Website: bh-photo
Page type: address-validator
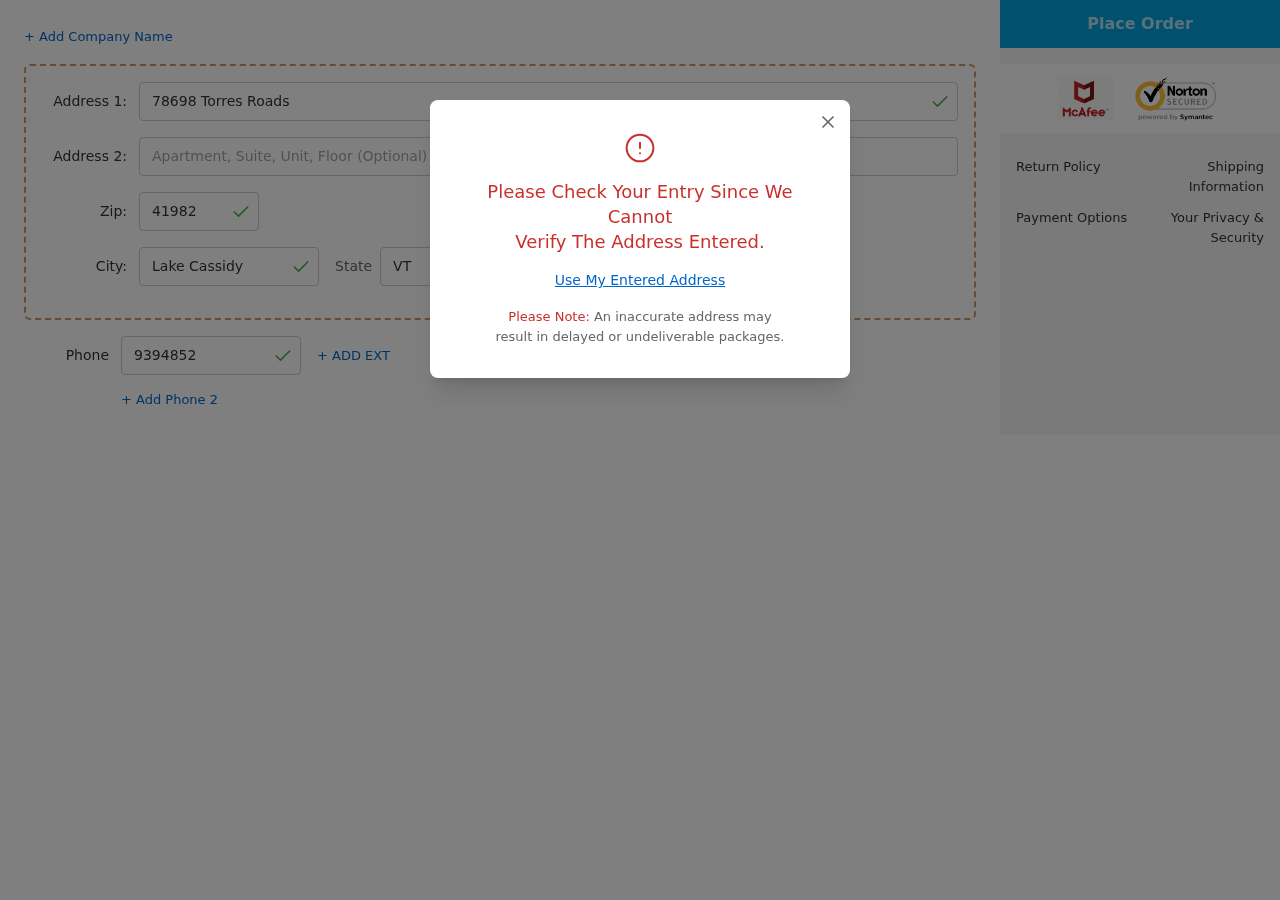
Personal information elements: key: PII_CITY
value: Lake Cassidy
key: PII_PHONE
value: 9394852414
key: PII_POSTCODE
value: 41982
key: PII_STATE_ABBR
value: VT
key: PII_STREET
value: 78698 Torres Roads